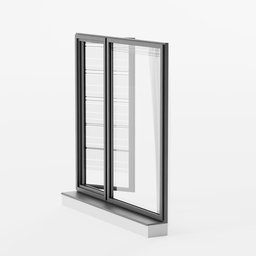
Label: architecture